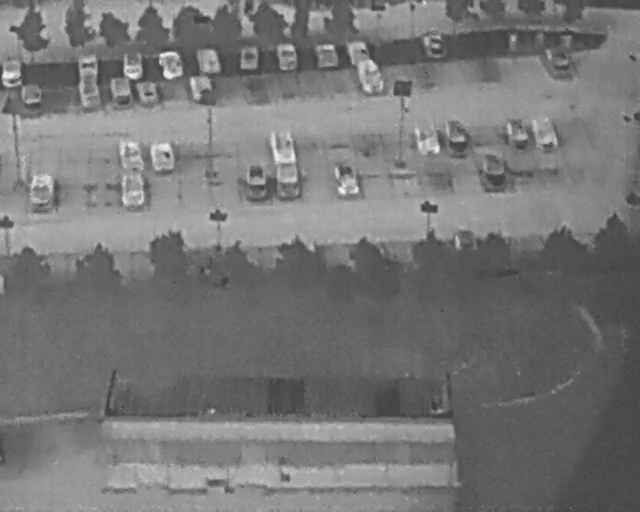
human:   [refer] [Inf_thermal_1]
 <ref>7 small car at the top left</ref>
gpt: <box>[[0, 12, 4, 16, 177], [3, 16, 6, 20, 177], [11, 10, 15, 15, 177], [18, 10, 22, 14, 177], [24, 10, 28, 15, 168], [21, 15, 25, 20, 167], [16, 15, 21, 19, 172]]</box>

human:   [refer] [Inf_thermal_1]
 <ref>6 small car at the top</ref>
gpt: <box>[[30, 9, 34, 13, 175], [37, 9, 41, 13, 4], [42, 8, 47, 13, 173], [48, 8, 53, 13, 173], [53, 7, 57, 12, 166], [65, 6, 69, 10, 171]]</box>

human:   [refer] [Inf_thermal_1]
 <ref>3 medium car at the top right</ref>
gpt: <box>[[84, 8, 89, 14, 163], [68, 23, 73, 28, 176], [82, 23, 88, 28, 167]]</box>

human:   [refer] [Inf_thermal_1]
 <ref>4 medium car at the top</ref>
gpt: <box>[[54, 12, 60, 17, 163], [29, 14, 34, 19, 167], [41, 26, 46, 31, 169], [64, 24, 69, 29, 168]]</box>

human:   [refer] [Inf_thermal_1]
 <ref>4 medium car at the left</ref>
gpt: <box>[[3, 34, 9, 39, 3], [17, 27, 22, 32, 172], [22, 28, 27, 32, 172], [17, 34, 23, 39, 174]]</box>

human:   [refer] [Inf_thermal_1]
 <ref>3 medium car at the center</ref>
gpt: <box>[[37, 32, 42, 37, 178], [41, 32, 48, 37, 176], [51, 32, 56, 37, 168]]</box>

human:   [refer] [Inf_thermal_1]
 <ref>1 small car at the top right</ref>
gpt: <box>[[78, 23, 83, 27, 172]]</box>

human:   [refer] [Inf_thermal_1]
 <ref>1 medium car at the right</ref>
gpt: <box>[[73, 30, 80, 35, 175]]</box>